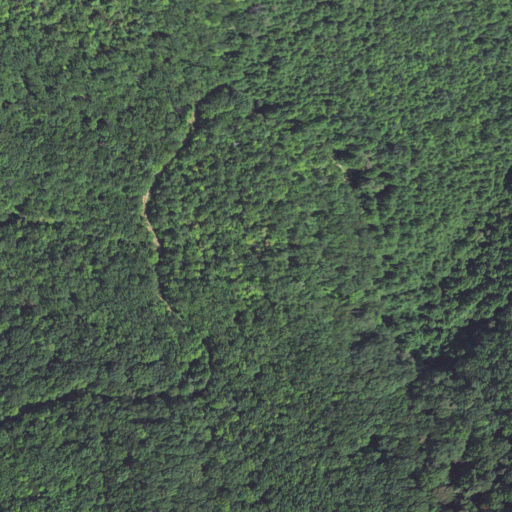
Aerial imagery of ridge(s) in North Carolina named Rough Ridge containing deciduous forest and mixed forest